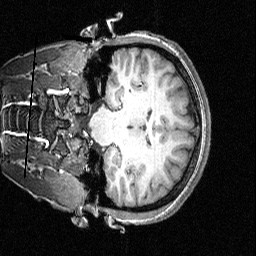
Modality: T1w
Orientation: coronal
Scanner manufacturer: siemens
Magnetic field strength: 3 T
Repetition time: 1.54 s
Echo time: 0.00304 s